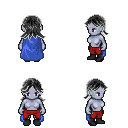
a pixel art fantasy rpg character, female body template, dark elf, purple skin, blue cape, red pants, gray loose hair, black shoes, four views (front, back, left, right), 2x2 character sprite sheet, small pixel art, hard edges, no anti-aliasing